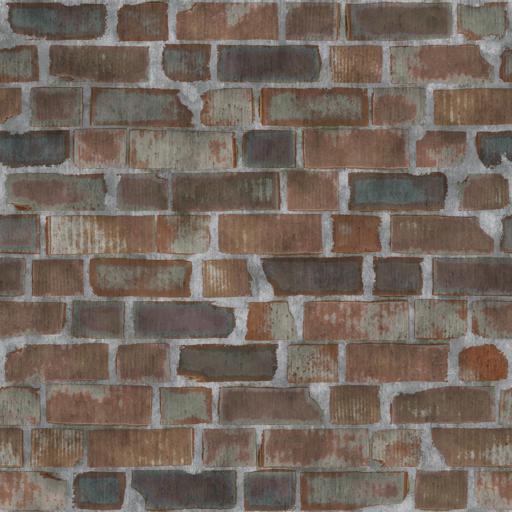
Tags: brick bricks mortar old sloppy stone wall